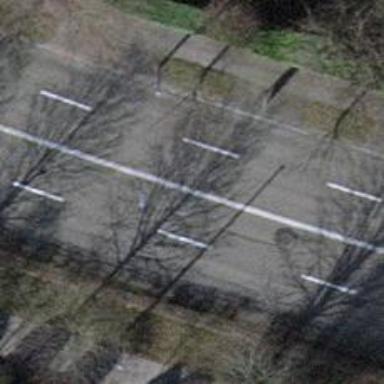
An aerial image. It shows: Primary highway with asphalt surface. There are sidewalks on both sides of the road.